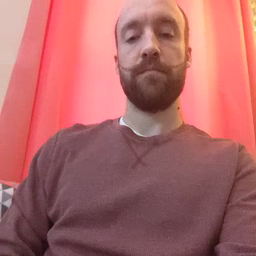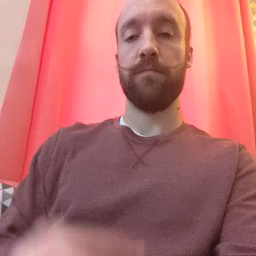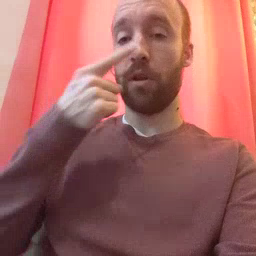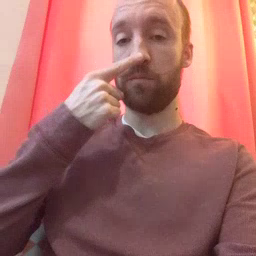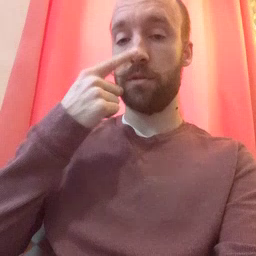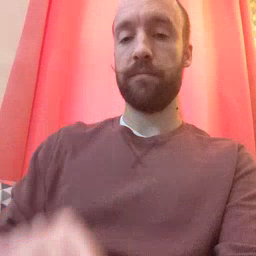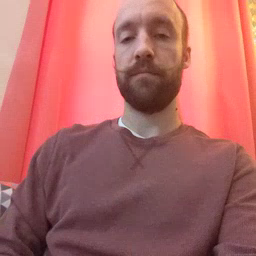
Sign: nose